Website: macys
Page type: delivery-shipping
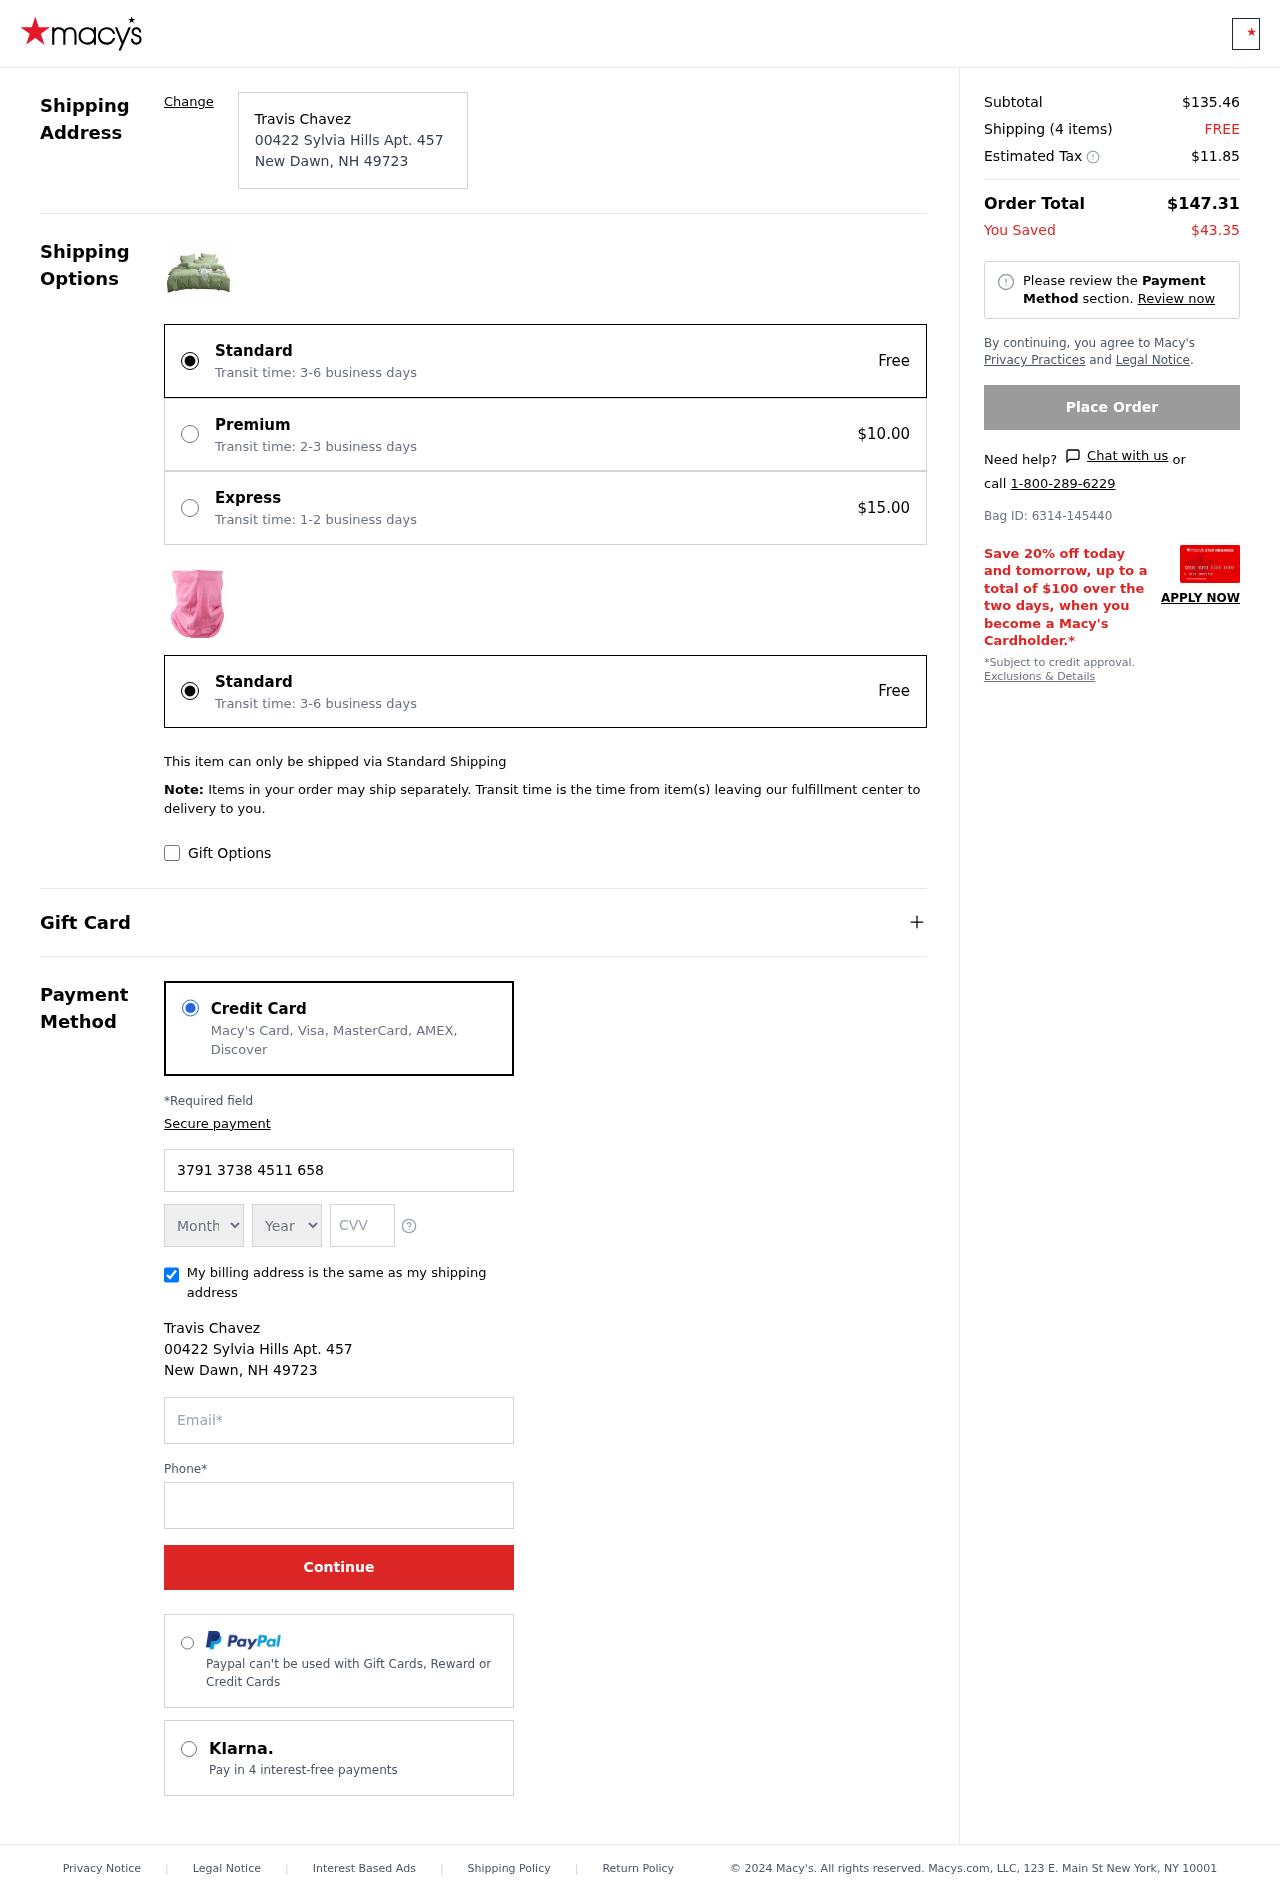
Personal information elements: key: PII_CARD_EXPIRY_MONTH
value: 10
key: PII_CARD_EXPIRY_YEAR
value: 29
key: PII_CITY
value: New Dawn
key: PII_CITY_STATE_ZIP
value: New Dawn, NH 49723
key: PII_FULLNAME
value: Travis Chavez
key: PII_POSTCODE
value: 49723
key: PII_STATE_ABBR
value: NH
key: PII_STREET
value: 00422 Sylvia Hills Apt. 457
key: PII_CARD_NUMBER
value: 3791 3738 4511 658
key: PII_CARD_CVV
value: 4690
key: PII_EMAIL
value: tchavez@gmail.com
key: PII_PHONE
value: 3186890601
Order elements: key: ORDER_SUBTOTAL
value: $135.46
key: ORDER_NUM_ITEMS
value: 4
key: ORDER_SHIPPING_COST
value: FREE
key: ORDER_TAX
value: $11.85
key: ORDER_TOTAL
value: $147.31
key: ORDER_SAVINGS
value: $43.35
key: ORDER_BAG_ID
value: Bag ID: 6314-145440